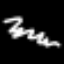
Label: squiggle